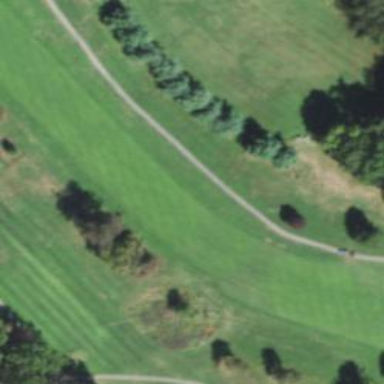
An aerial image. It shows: Golf fairway within pitch designated for golf leisure activities.